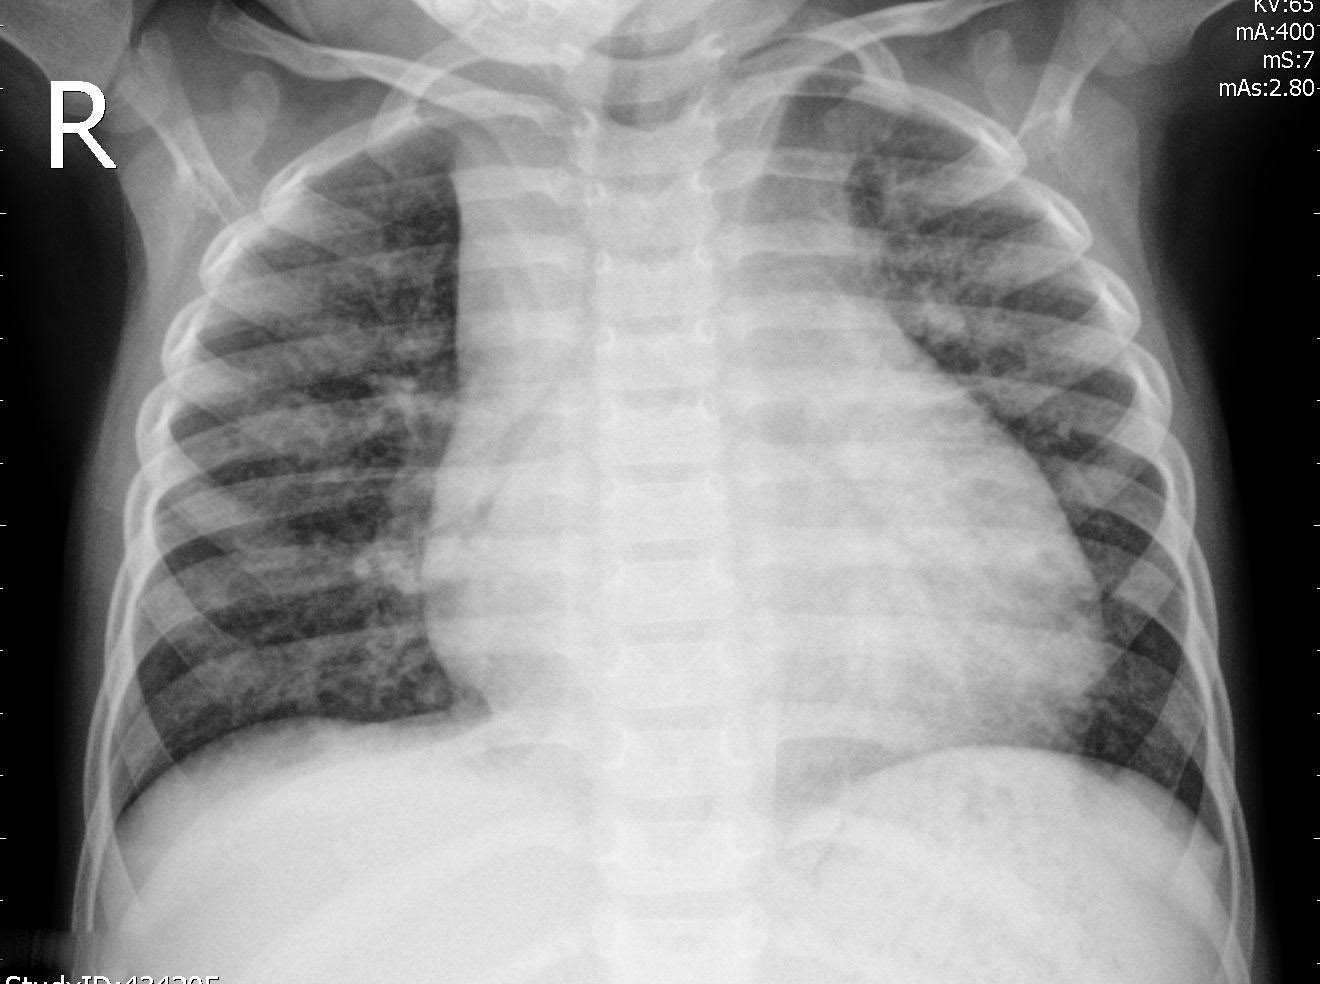
Diagnosis: PNEUMONIA